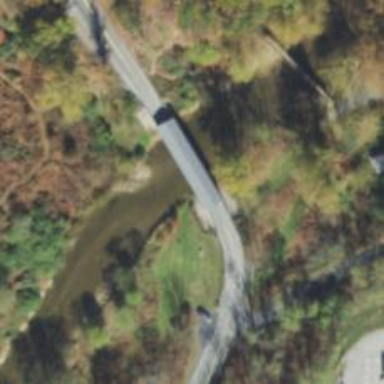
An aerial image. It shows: Covered bridge on residential road.